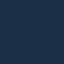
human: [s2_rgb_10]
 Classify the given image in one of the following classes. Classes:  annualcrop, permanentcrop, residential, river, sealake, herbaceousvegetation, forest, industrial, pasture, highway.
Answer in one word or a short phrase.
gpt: SeaLake